Current action and preconditions to check: path_clear

Your task: For each precondition in the list above, predict whether it will hold at this action.

Consider the current scene as observed from the mobile robot's camera, and analyze the predicted future states of all dynamic agents (e.g., people, animals, vehicles, or any moving entities) within the NEXT SECOND.

IMPORTANT: Only answer "very likely" if you are absolutely certain—based on strong, clear evidence—that a dynamic agent will violate the precondition in the predicted future state. Do NOT answer "very likely" for unlikely, ambiguous, or low-probability risks.

Ask yourself for each precondition: Is there a high probability, with clear and convincing evidence, that the predicted future states of any dynamic agent will interfere with the predicted future state of the currently executing action within the NEXT SECOND, causing that precondition to fail?

Assess the risk level based on these predictions. Use "likely" or "very likely" if motions create a clear risk of interference.

Use "neutral" or "improbable" if agents are nearby but their predicted paths are clearly diverging or non-conflicting.

Failure Risk Categories: "very improbable", "improbable", "neutral", "likely", "very likely"

Answer Format: Output ONLY the probability_of_failure value from these categories: "very improbable", "improbable", "neutral", "likely", "very likely"

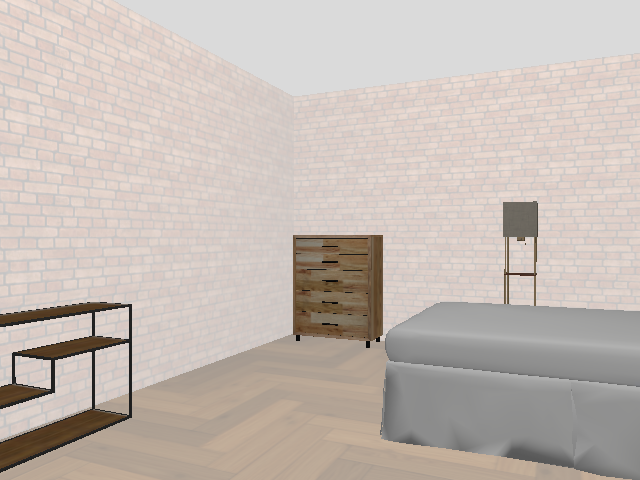

Answer: very improbable